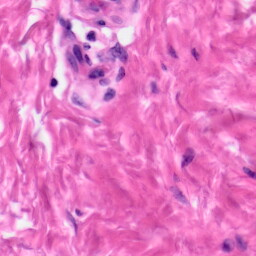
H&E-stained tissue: Skin